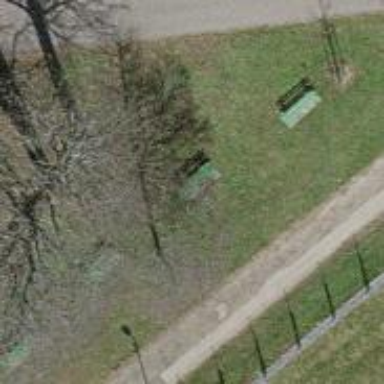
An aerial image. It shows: Bench.